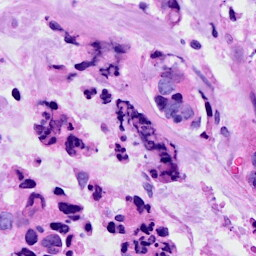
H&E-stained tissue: Breast